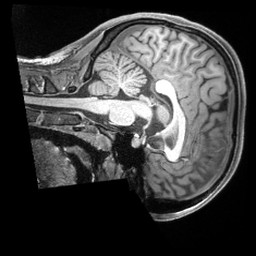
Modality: T1w
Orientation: sagittal
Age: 18
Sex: female
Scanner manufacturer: siemens
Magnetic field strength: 3 T
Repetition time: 2.4 s
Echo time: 0.00226 s